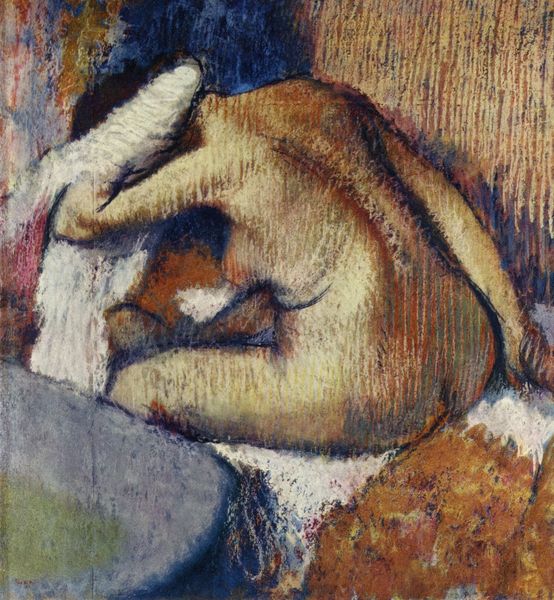
Titel: Frau beim Frottieren
Künstler: Edgar Degas
Standort: Zürich.
Institution: Stiftung Sammlung E.G. Bührle
Schlagwörter: akt, blau, gemälde, hand, haut, kopf, körper, nackt, schatten, wasser, weiß, baden, badende, cezanne, gelb, grün, impressionismus, mädchen, sitzen, bewegung, braun, brust, bunt, busen, degas, edgar degas, frankreich, frau, grau, haar, holz, kreide, licht, nacht, ohr, orange, pastell, renoir, rücken, schwarz, tisch, zimmer, dame, rot, tuch, beige, expressionismus, malerei, wand, arm, arme, gesicht, inkarnat, mensch, schüssel, stein, hände, porträt, öl, nass, haare, realismus, sitzend, stoff, decke, innen, rosa, schulter, schultern, voyeur, bein, brüste, gesäß, hintern, holzschnitt, rückenansicht, frauenakt, trocknen, moderne, trocken, farben, farbe, klein, monochrom, nacken, bonnard, kissen, dick, duktus, falte, weiblich, gestreift, handtuch, streifen, bett, bauch, nackte, brustwarze, matratze, striche, bad, waschen, nacktheit, unbekleidet, erdfarben, linie, abtrocknen, kontur, hinten, popo, rückenakt, rückenfigur, wirbelsäule, becken, schraffur, lithografie, badewanne, wanne, rückansicht, toilette, beugen, putz, struktur, pinselstriche, voyeurismus, pflaume, straffur, badeszene, intim, trocknend, pinselhiebe, frottee, wannd, bain, bonnart, frotte, gestrichelte pinselführung, loutrec, mädchenakt, pinselhieb, pofalte, toulouse lotrec, po, kopof, frottieren, frau; braun